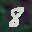
Label: 8